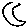
Label: moon